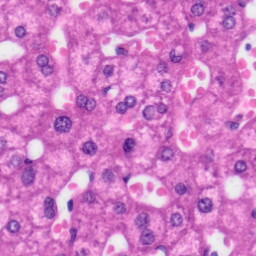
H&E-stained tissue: Liver